Aerial crown-view tile of a tropical tree (Barro Colorado Island, Panama), acquired 20250915:
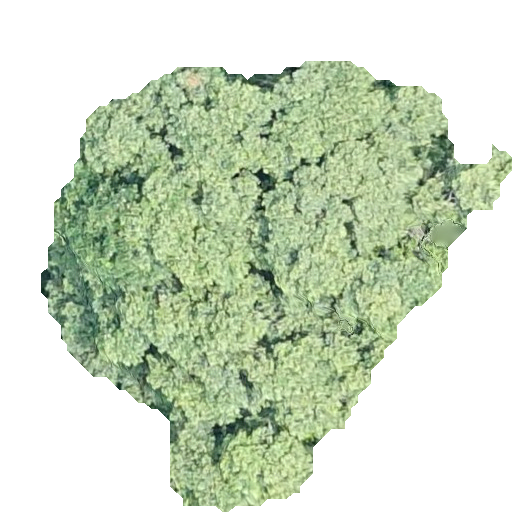
Species: Luehea seemannii
GBIF accepted scientific name: Luehea seemannii
Crown area: 191.622 m²